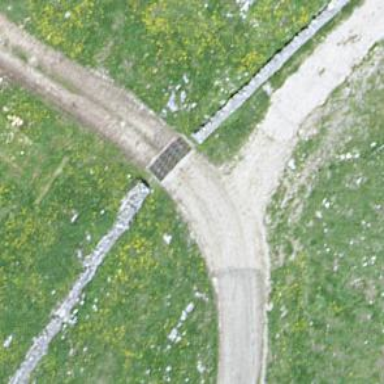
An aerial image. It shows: Cattle grid barrier.